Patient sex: F
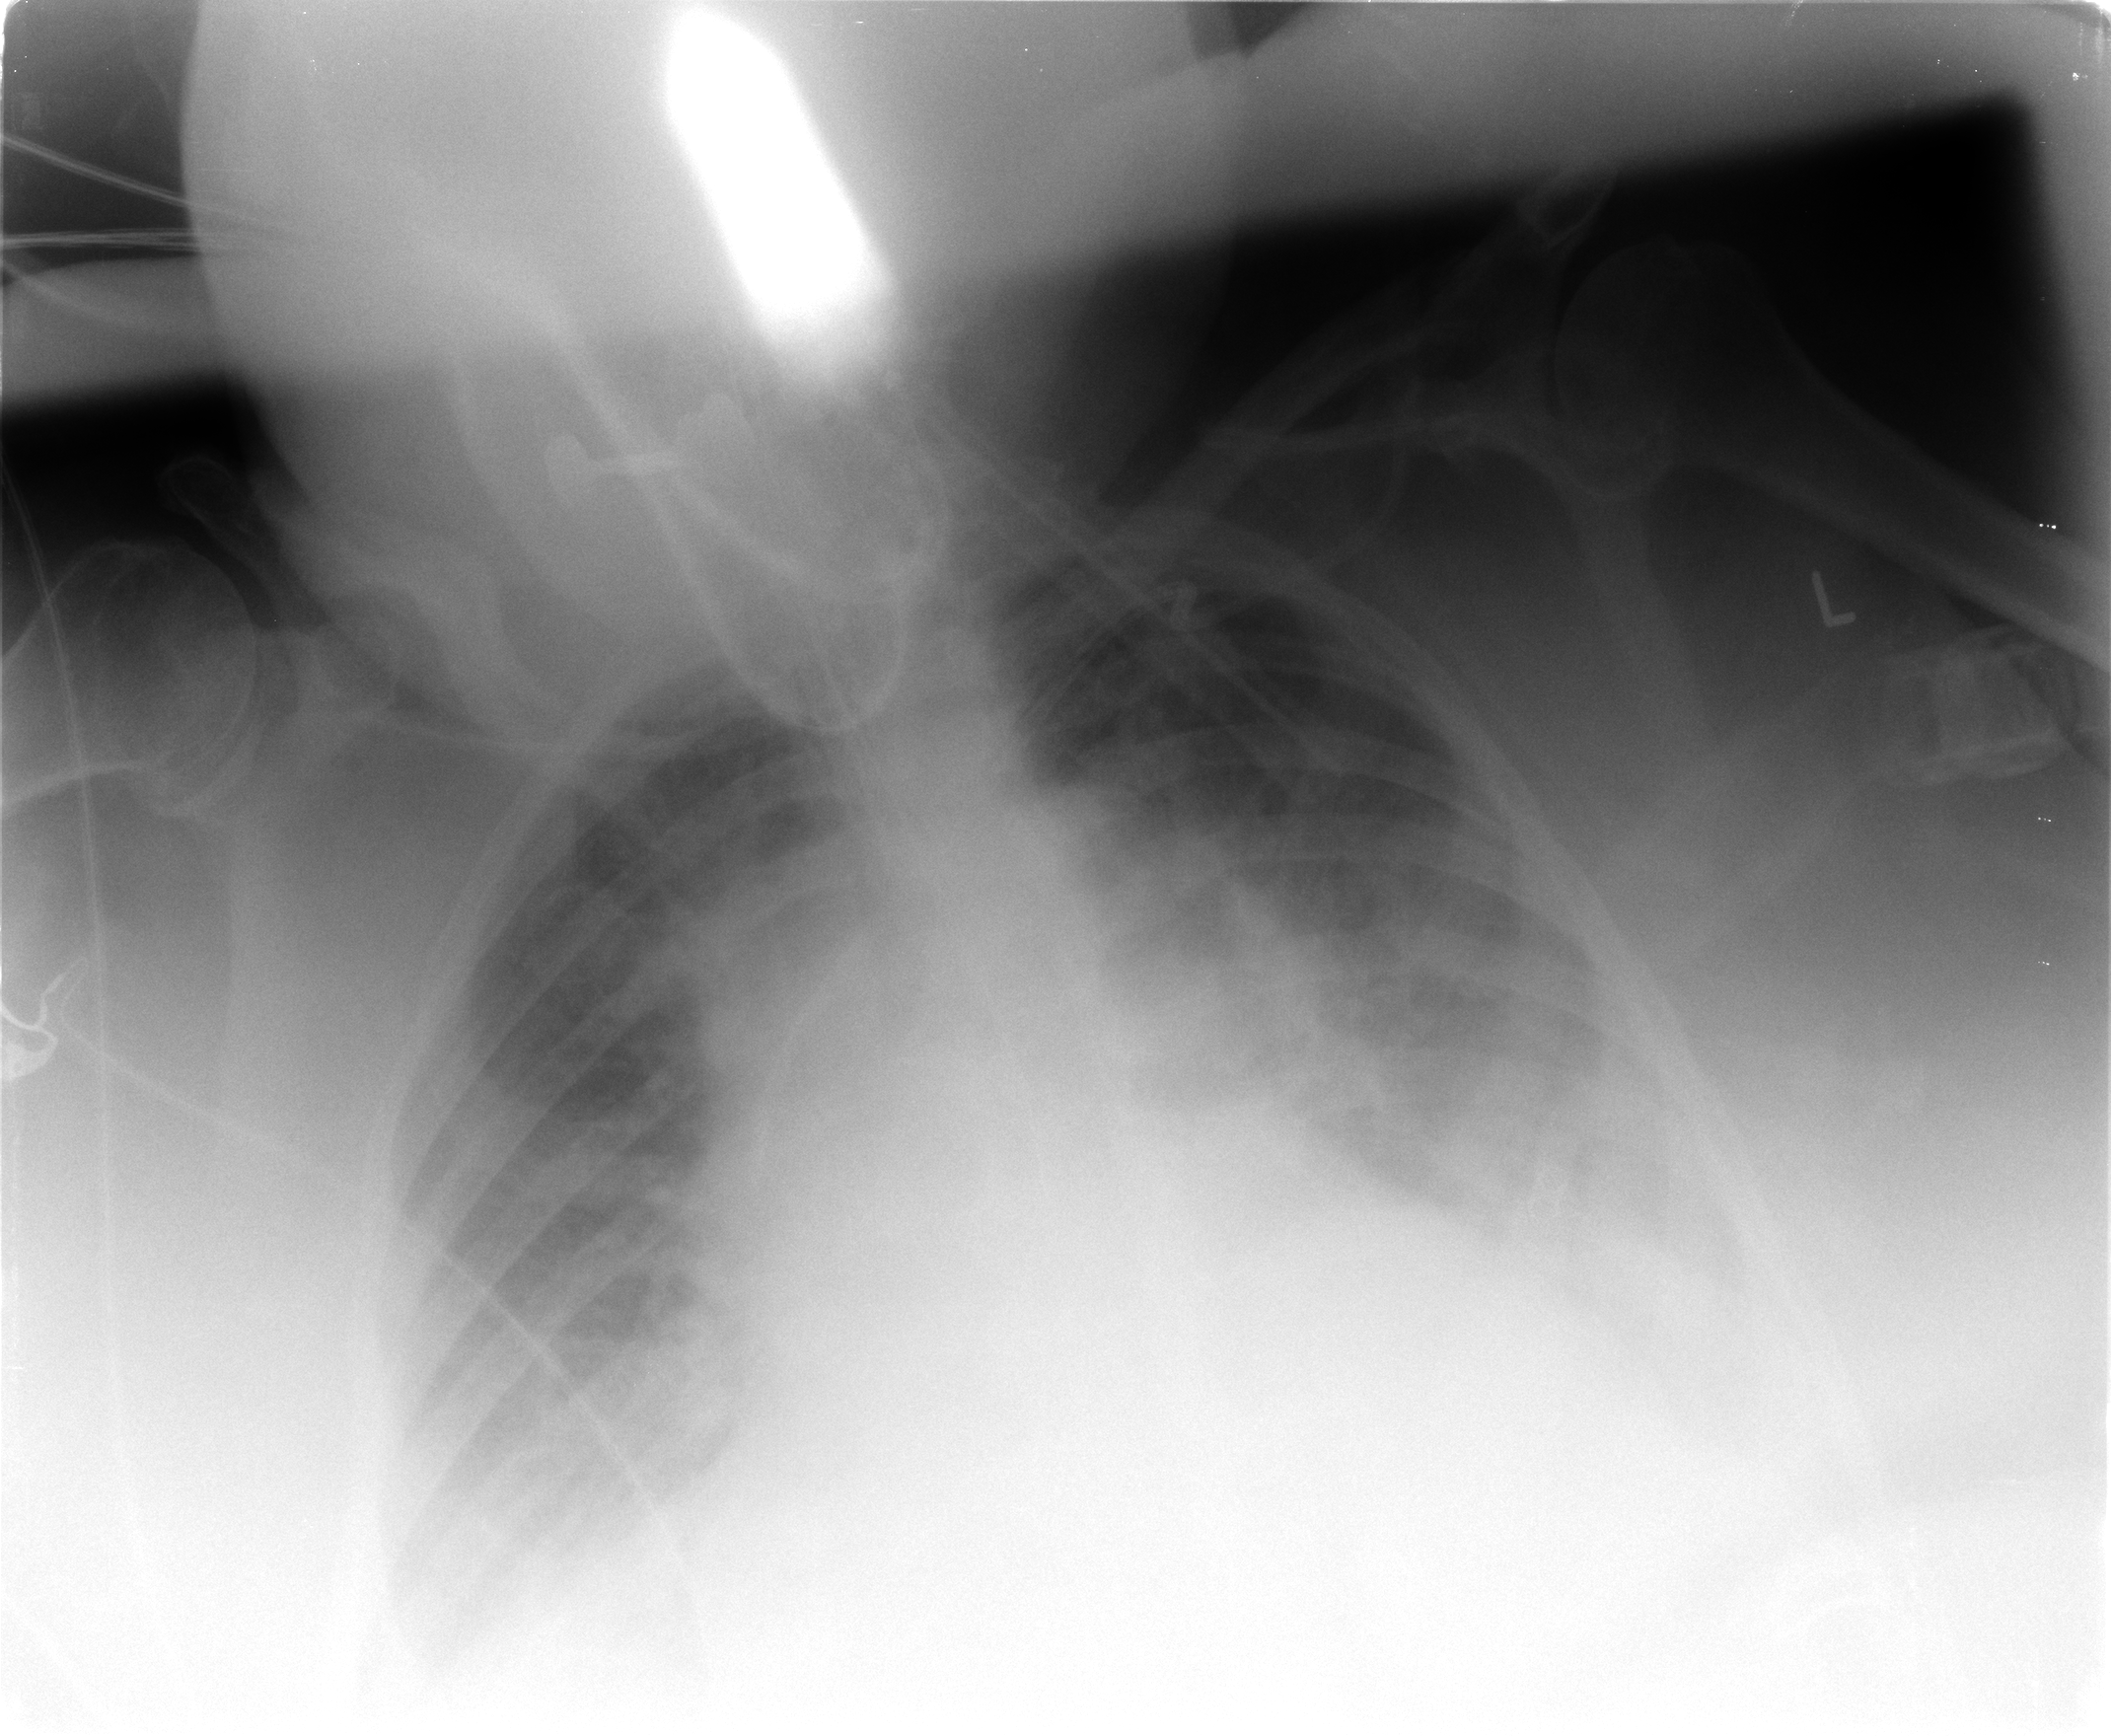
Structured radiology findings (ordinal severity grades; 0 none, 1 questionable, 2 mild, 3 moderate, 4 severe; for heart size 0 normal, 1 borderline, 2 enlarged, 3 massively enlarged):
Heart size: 2
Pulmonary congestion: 3
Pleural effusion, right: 2
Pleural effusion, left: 3
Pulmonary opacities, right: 2
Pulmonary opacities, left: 2
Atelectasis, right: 2
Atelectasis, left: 3